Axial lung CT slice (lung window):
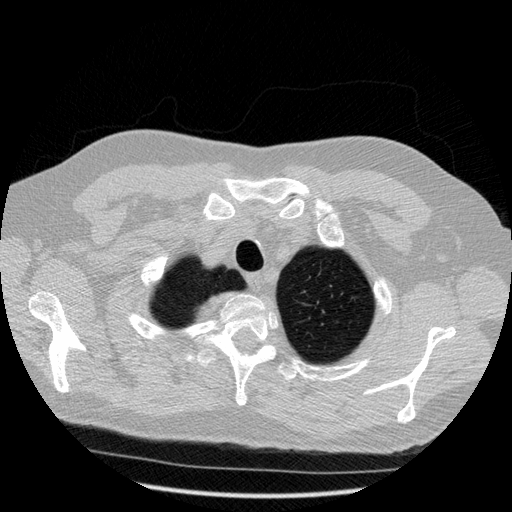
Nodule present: no